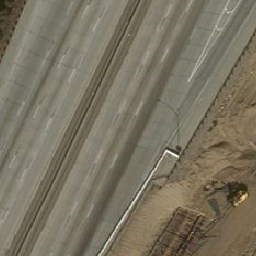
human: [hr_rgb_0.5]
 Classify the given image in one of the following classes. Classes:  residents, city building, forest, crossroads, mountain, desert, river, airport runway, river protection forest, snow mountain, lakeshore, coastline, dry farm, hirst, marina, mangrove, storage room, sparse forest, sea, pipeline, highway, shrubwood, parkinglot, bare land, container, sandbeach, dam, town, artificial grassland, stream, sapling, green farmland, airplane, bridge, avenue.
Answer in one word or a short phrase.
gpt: highway